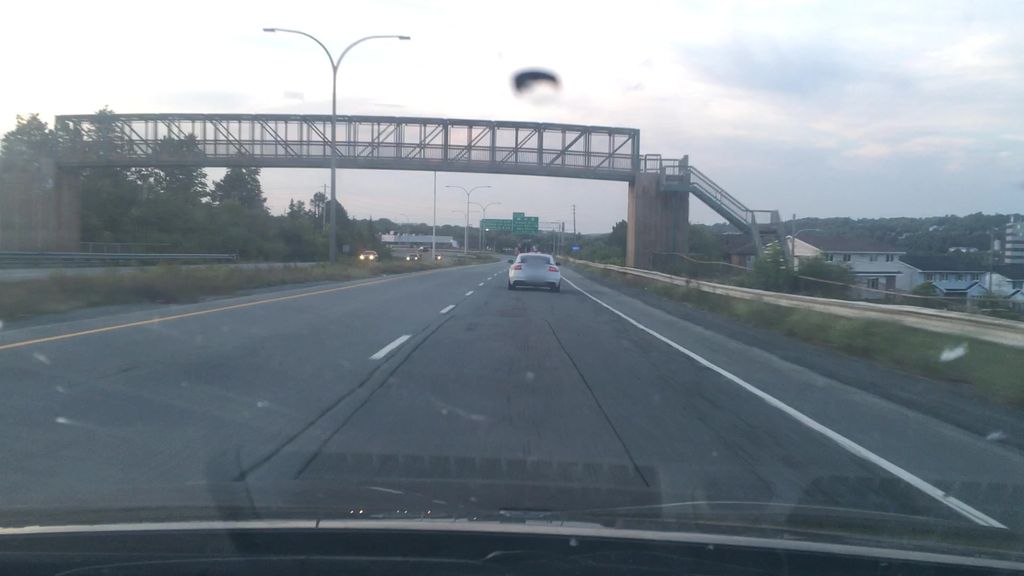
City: halifax